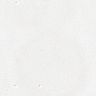
Metastatic tissue present: no